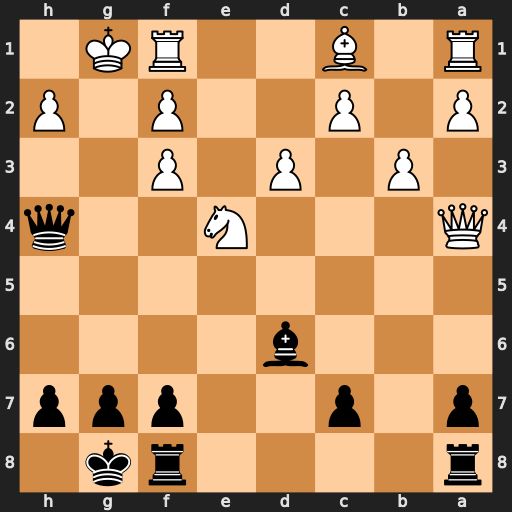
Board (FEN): r4rk1/p1p2ppp/3b4/8/Q3N2q/1P1P1P2/P1P2P1P/R1B2RK1
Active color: b
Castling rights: -
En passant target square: -
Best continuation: Qxh2#